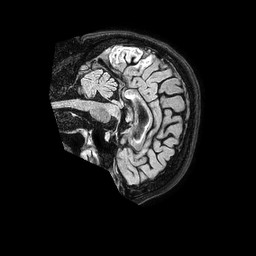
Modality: FLAIR
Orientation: sagittal
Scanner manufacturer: philips
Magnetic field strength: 1.5 T
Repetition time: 4.8 s
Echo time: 0.3 s